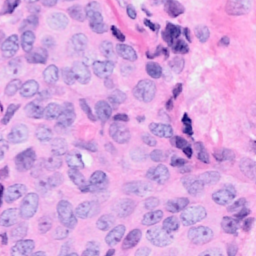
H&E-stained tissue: Breast